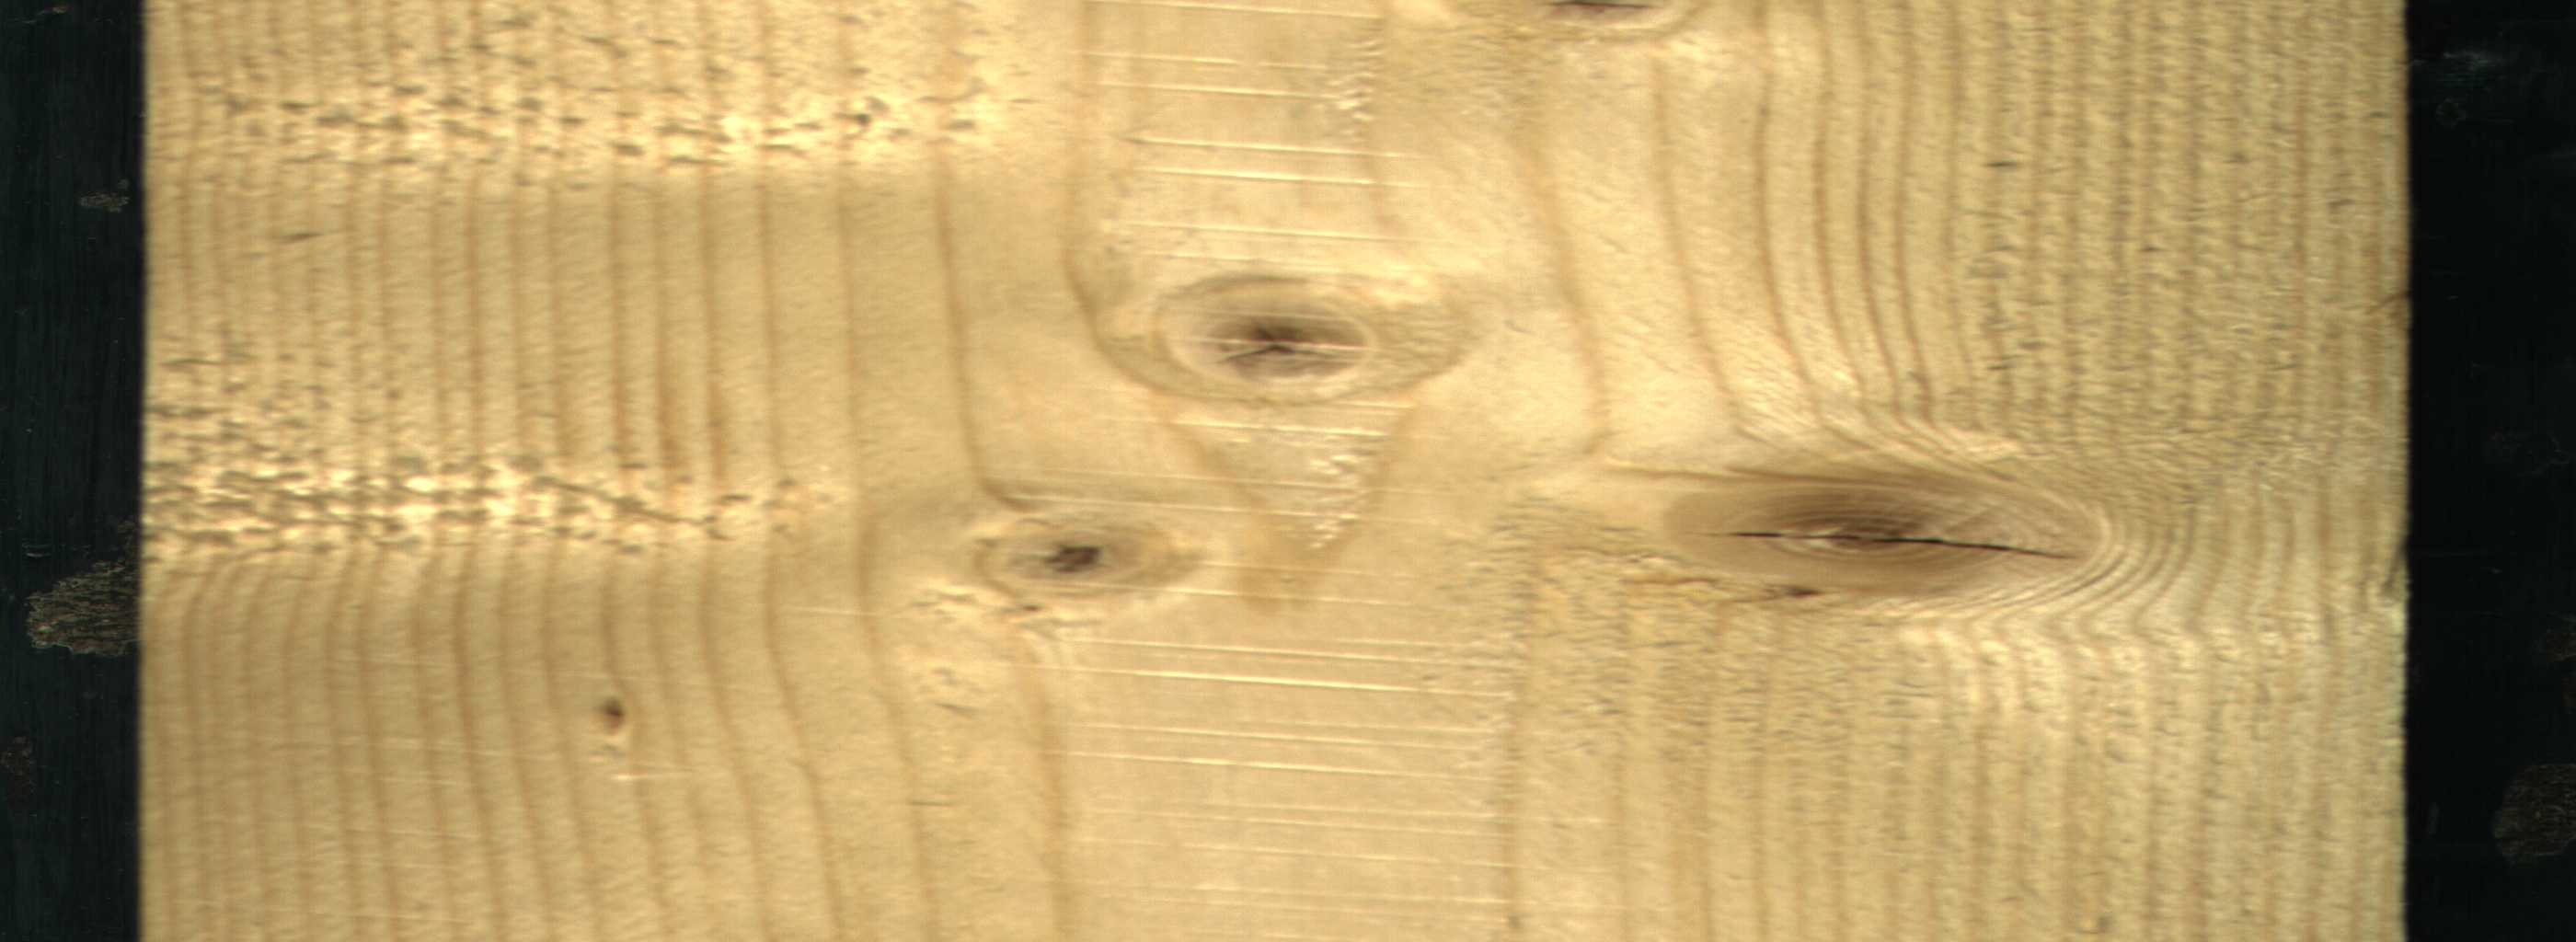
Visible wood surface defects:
knot_with_crack
Live_Knot
Live_Knot